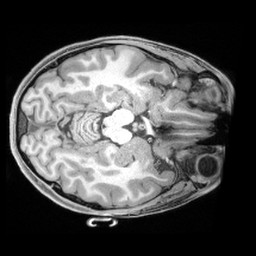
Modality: T1w
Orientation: axial
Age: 27
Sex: female
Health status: healthy
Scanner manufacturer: siemens
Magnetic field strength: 3 T
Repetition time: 2.4 s
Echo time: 0.00194 s